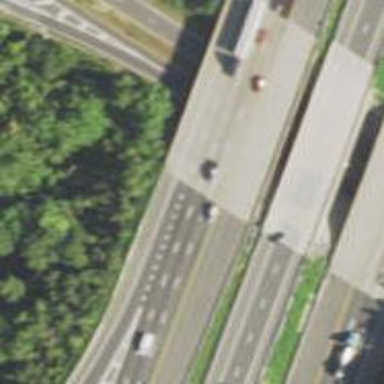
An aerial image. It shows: Motorway junction.